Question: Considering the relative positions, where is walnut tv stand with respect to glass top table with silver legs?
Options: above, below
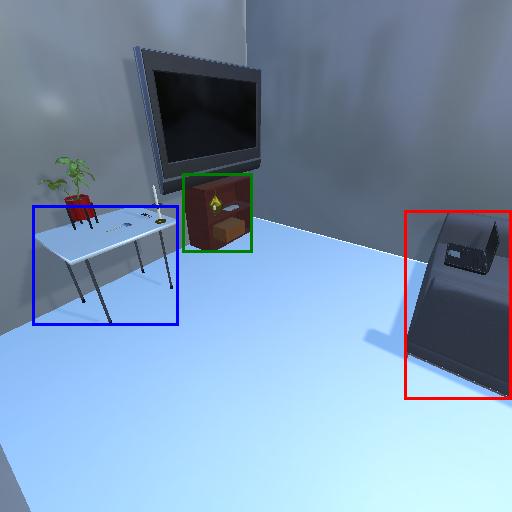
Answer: above